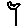
Label: flower